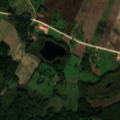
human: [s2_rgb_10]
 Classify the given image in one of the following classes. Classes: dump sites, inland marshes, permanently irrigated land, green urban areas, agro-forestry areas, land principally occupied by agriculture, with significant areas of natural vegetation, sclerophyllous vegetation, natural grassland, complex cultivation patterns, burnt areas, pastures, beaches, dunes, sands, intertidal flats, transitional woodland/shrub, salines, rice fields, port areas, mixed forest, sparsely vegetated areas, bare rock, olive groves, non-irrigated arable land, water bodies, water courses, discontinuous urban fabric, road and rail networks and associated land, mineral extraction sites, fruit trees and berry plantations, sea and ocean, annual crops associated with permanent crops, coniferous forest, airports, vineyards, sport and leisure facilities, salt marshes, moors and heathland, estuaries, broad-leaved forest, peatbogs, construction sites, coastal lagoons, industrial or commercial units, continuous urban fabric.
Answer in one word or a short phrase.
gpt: non-irrigated arable land, pastures, land principally occupied by agriculture, with significant areas of natural vegetation, coniferous forest, mixed forest